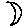
Label: moon